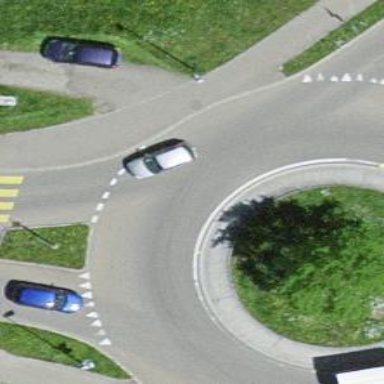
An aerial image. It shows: Secondary road around roundabout.